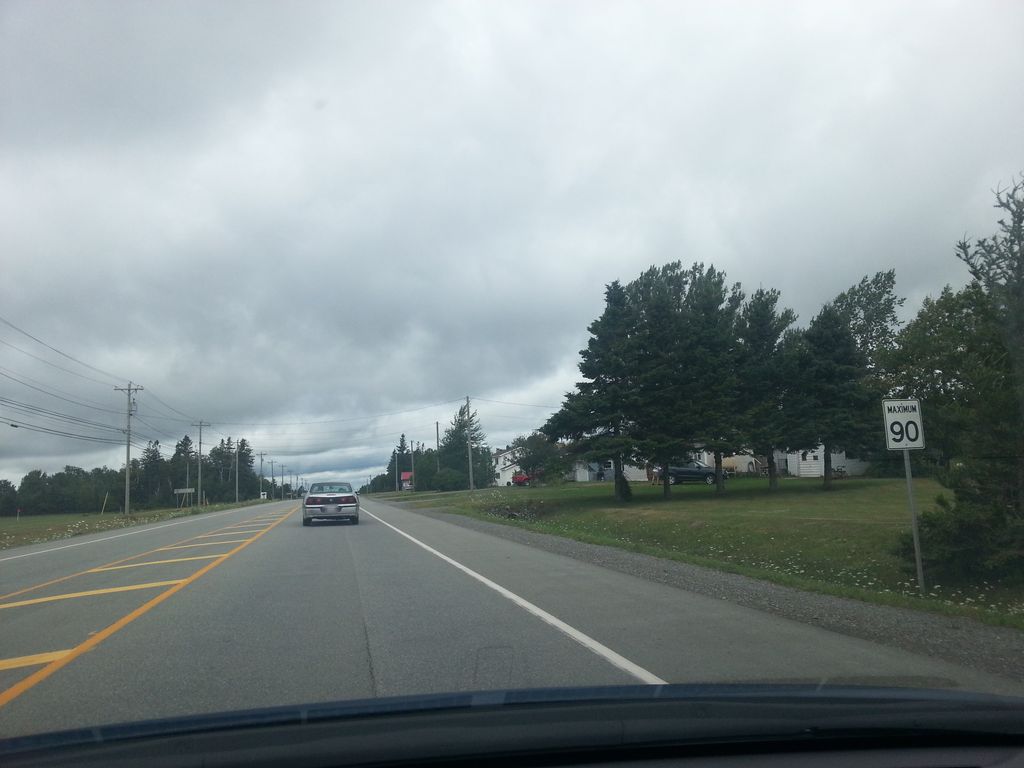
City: charlottetown